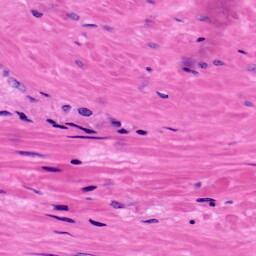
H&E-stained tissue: Prostate